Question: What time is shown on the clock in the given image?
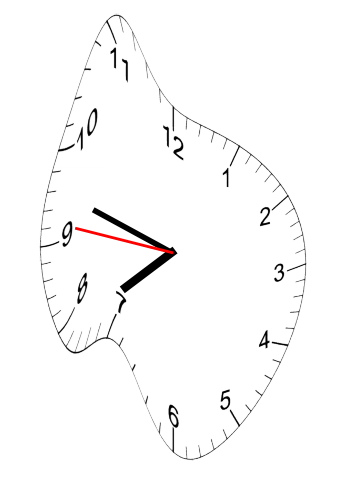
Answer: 07:47:46